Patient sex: F
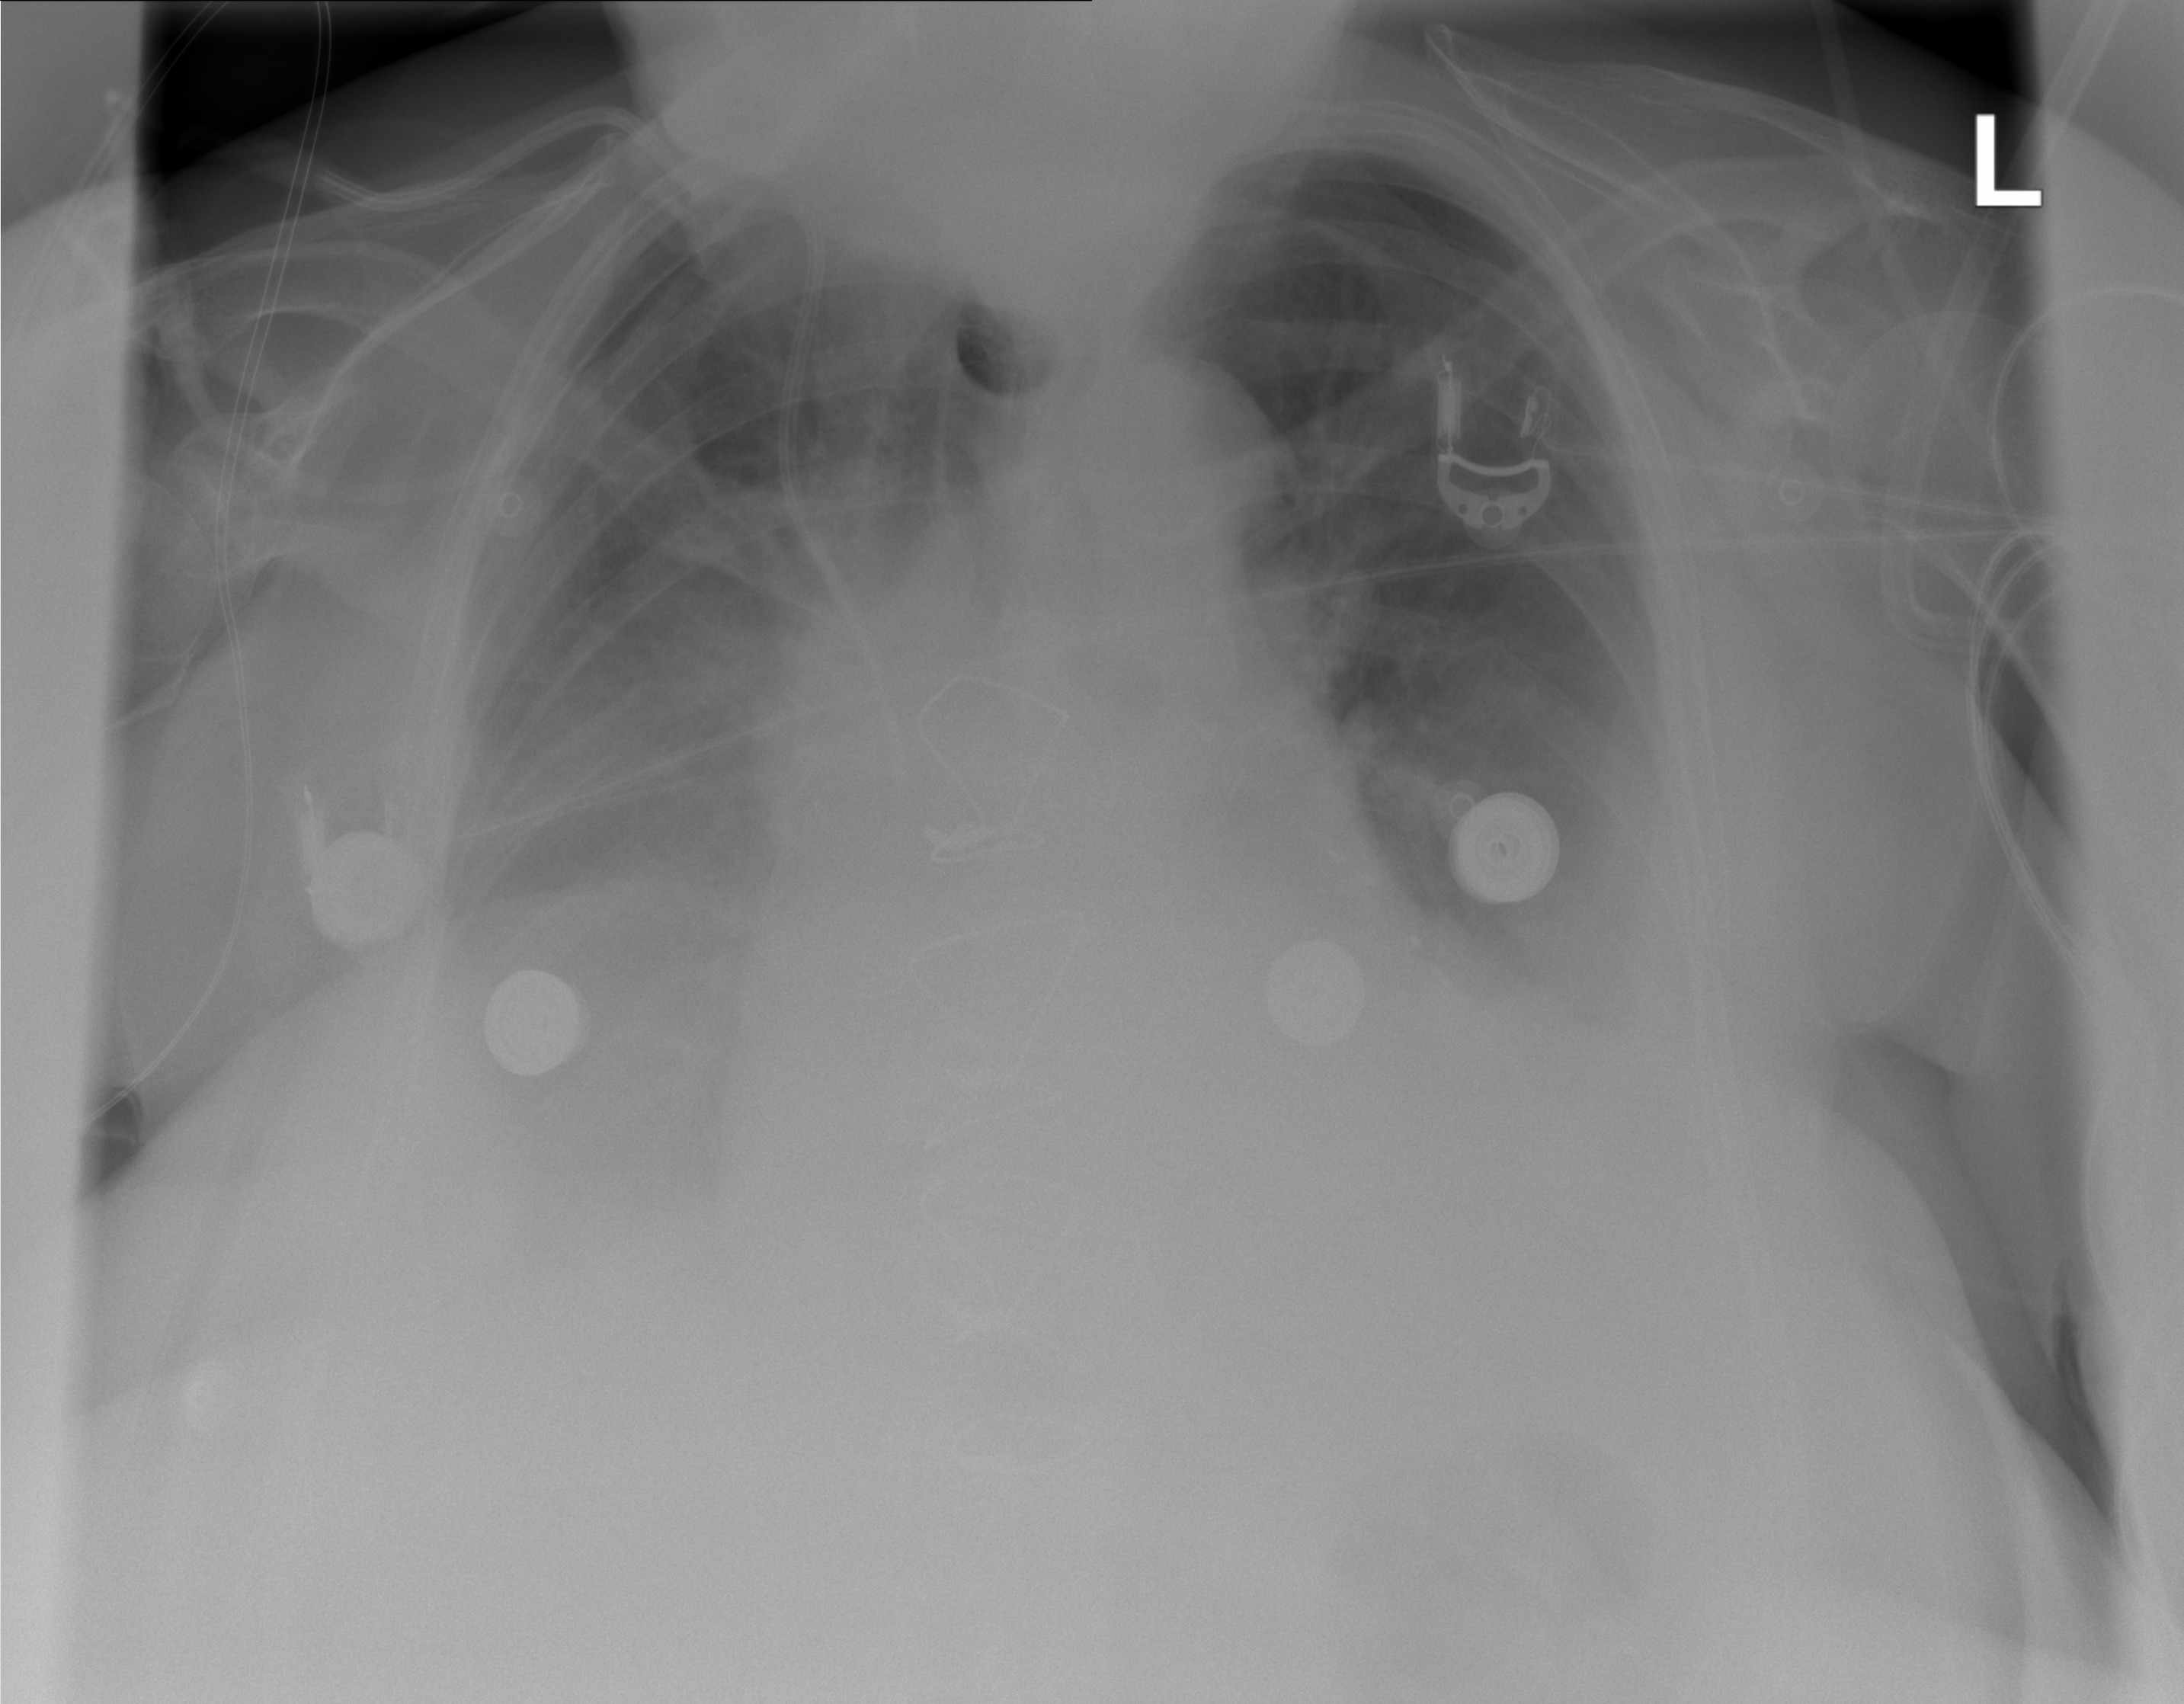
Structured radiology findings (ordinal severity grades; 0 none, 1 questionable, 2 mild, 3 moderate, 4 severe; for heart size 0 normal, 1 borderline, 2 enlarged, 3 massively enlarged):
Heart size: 2
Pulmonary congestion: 0
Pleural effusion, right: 3
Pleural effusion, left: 3
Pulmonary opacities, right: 0
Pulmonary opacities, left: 0
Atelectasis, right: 3
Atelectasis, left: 3